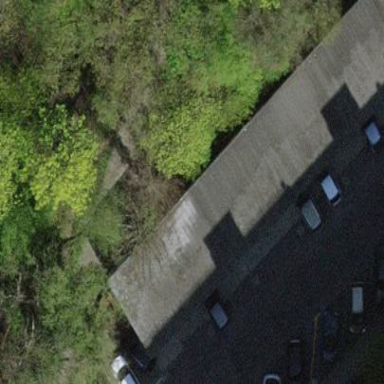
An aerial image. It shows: Group of garages.